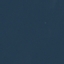
Label: SeaLake